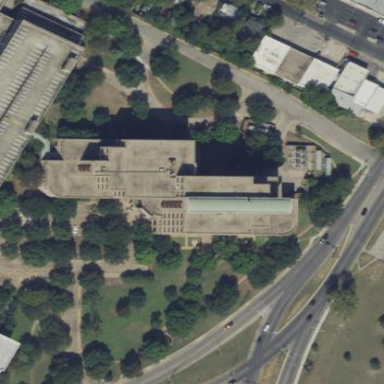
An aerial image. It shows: Government office building.